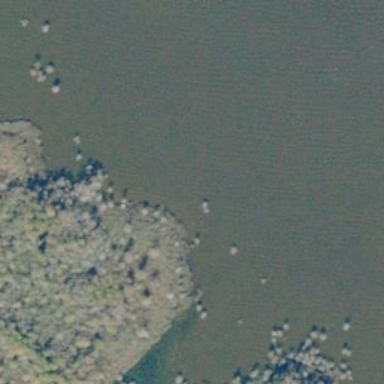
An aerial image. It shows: Wetland area.